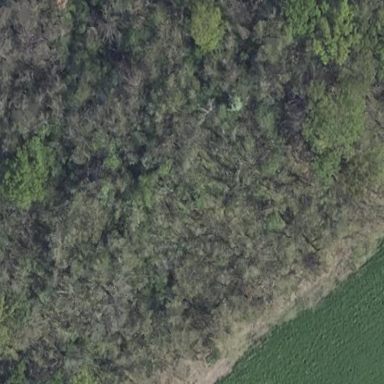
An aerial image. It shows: Deciduous broadleaved woodland.